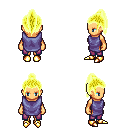
a pixel art fantasy rpg character, female body template, human, tanned skin, chain tabard jacket, magenta pants, gold long topknot hairstyle, gold boots, four views (front, back, left, right), 2x2 character sprite sheet, small pixel art, hard edges, no anti-aliasing